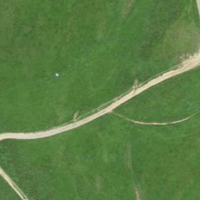
EUNIS habitat code: 23
Species observed at this site:
Rana temporaria